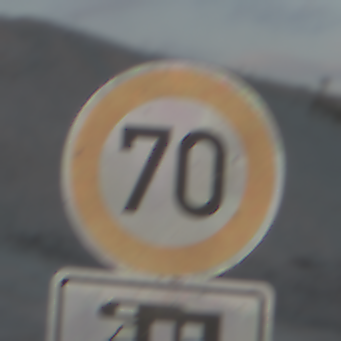
Verkehrszeichen: Geschwindigkeit70
Zusatzzeichen unten: HinweisDurchSinnbild23
Umgebung: Outdoor, Beach
Tageszeit: SunriseSunset
Wetter: PartlyCloudy
Licht: Natural
Jahreszeit: NotSpecified
Kontrast: MediumContrast